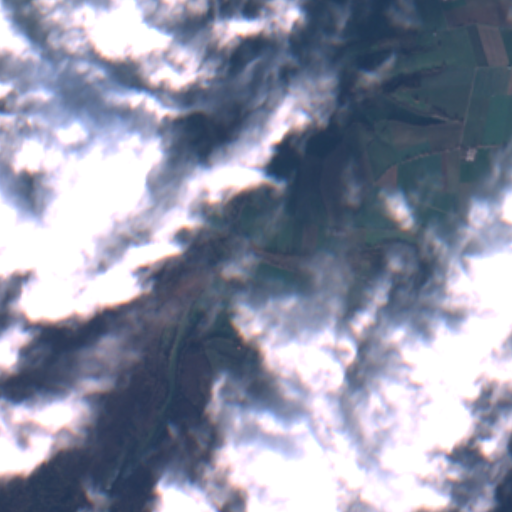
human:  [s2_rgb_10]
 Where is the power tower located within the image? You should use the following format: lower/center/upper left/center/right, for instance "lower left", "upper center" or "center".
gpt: The power tower is located in the right of the image.
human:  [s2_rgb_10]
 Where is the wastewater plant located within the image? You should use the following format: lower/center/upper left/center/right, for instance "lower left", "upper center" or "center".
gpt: The wastewater plant is located in the center of the image.
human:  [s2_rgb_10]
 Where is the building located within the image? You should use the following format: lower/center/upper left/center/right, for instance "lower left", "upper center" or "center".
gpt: There is no building in the image.